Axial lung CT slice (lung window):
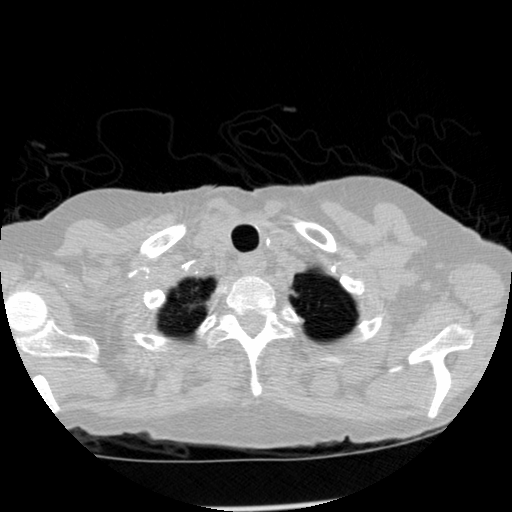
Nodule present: no